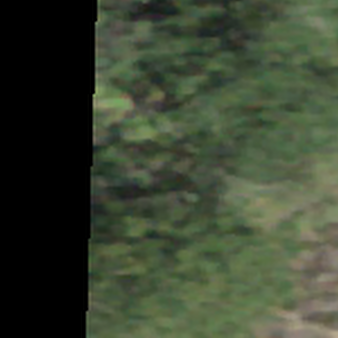
Label: other